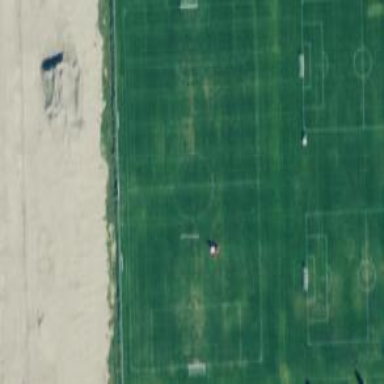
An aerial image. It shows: Soccer pitch designated for leisure and sports activities.